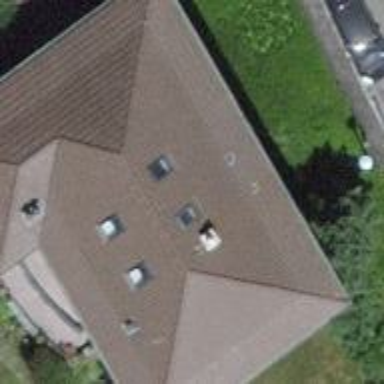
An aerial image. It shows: Residential building with hipped roof.